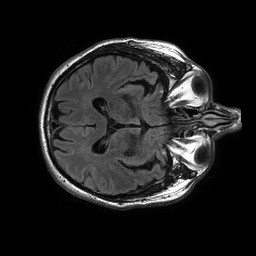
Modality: FLAIR
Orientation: axial
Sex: male
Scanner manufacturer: philips
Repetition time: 11 s
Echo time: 0.125 s